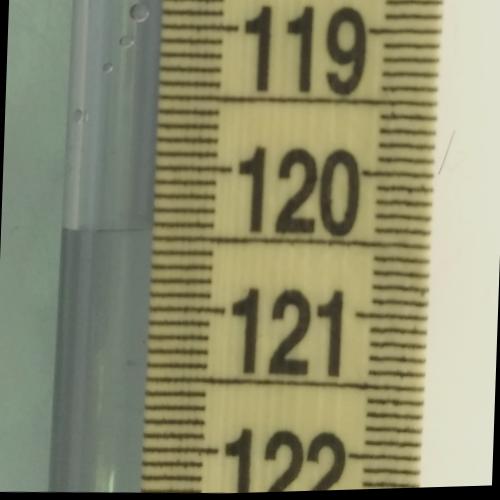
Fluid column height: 120.4 cm